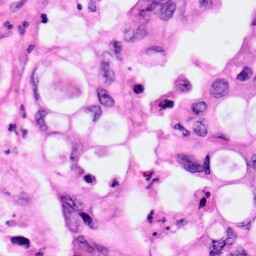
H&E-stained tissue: Pancreatic